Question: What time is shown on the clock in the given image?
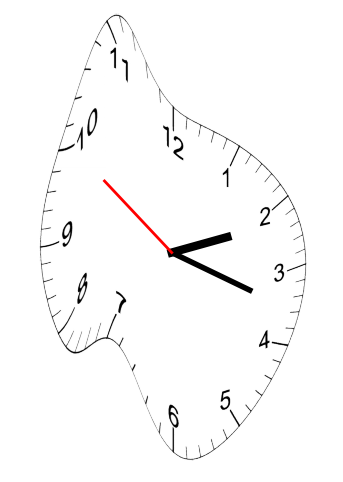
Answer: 02:17:50